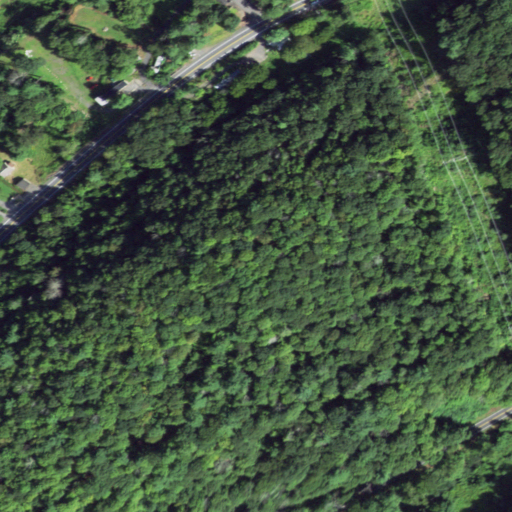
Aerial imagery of mountain in New York named Fly Mountain containing deciduous forest, mixed forest, open development, evergreen forest, low intensity development, and medium intensity development